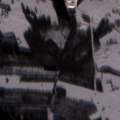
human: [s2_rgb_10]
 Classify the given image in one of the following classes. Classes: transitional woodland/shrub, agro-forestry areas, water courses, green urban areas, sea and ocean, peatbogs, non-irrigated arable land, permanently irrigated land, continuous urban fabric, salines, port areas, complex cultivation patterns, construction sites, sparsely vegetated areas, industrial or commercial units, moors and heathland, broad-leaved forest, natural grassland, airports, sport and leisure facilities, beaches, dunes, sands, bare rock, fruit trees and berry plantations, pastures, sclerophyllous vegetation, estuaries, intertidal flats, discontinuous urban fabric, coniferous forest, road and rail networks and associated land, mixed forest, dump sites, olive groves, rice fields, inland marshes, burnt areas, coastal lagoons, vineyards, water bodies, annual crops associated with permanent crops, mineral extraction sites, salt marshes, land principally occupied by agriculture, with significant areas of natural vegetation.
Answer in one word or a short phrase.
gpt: non-irrigated arable land, land principally occupied by agriculture, with significant areas of natural vegetation, broad-leaved forest